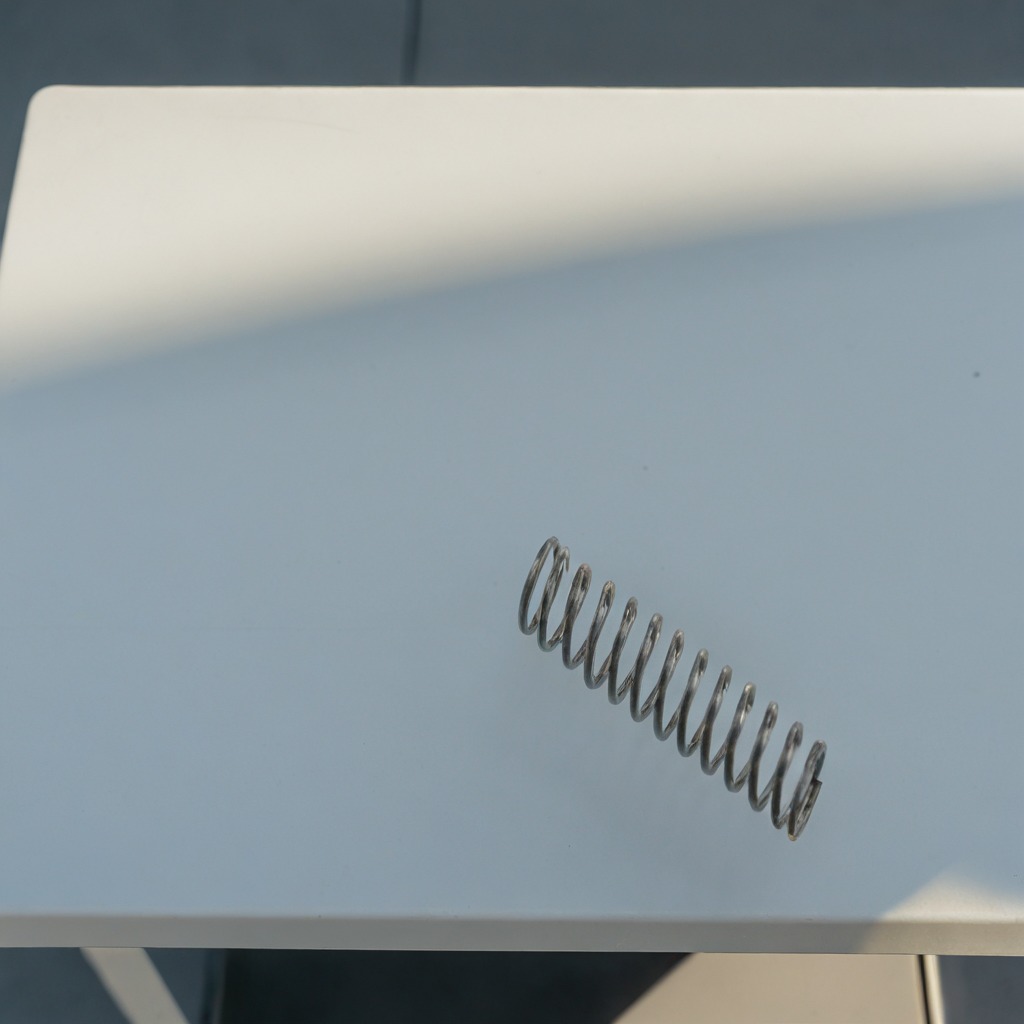
A coiled metal spring is lying on a textured surface.